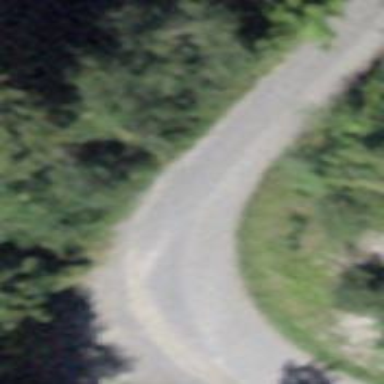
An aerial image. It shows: Gravel track with grade2 quality.